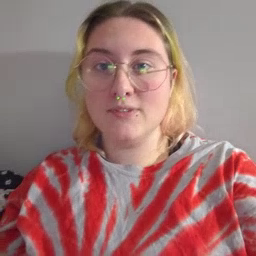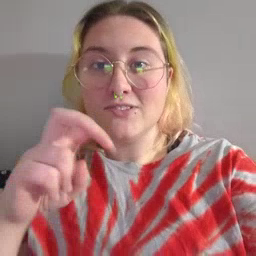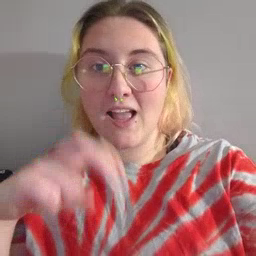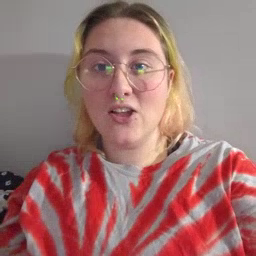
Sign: chair